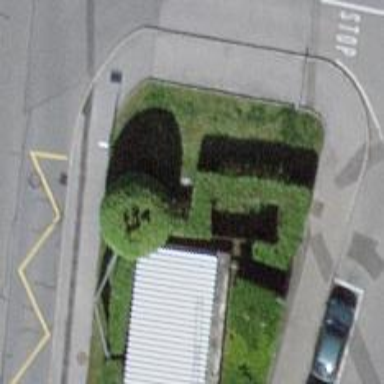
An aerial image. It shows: Urban tree with broadleaved evergreen leaves.